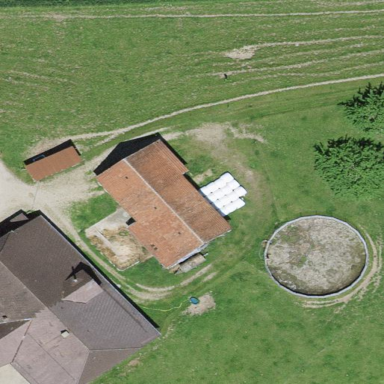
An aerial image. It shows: Barn.